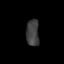
Tissue: lung
Cell type: T cells
Senescence score: 0.1864
Nuclear area (px): 332
Mean DAPI intensity: 63.792